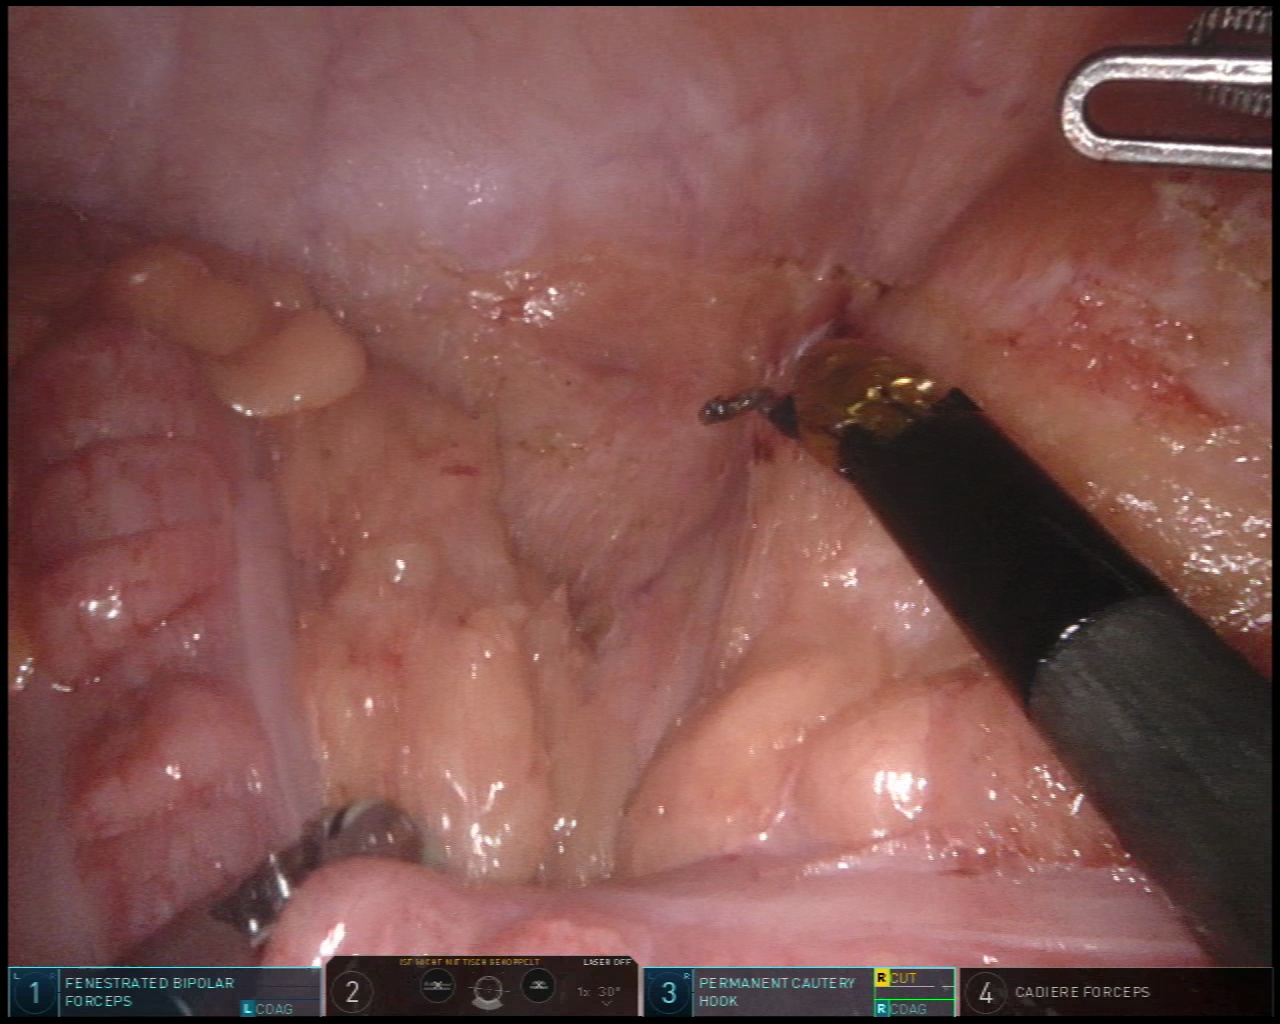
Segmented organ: colon
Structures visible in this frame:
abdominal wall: yes
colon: yes
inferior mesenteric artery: no
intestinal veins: no
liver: no
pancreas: no
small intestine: no
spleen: no
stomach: no
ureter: no
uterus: no
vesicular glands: no